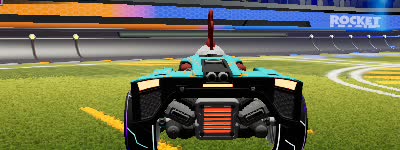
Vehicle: breakout